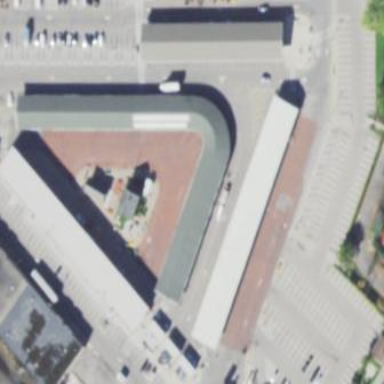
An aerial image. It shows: Marketplace building.